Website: macys
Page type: account-selection
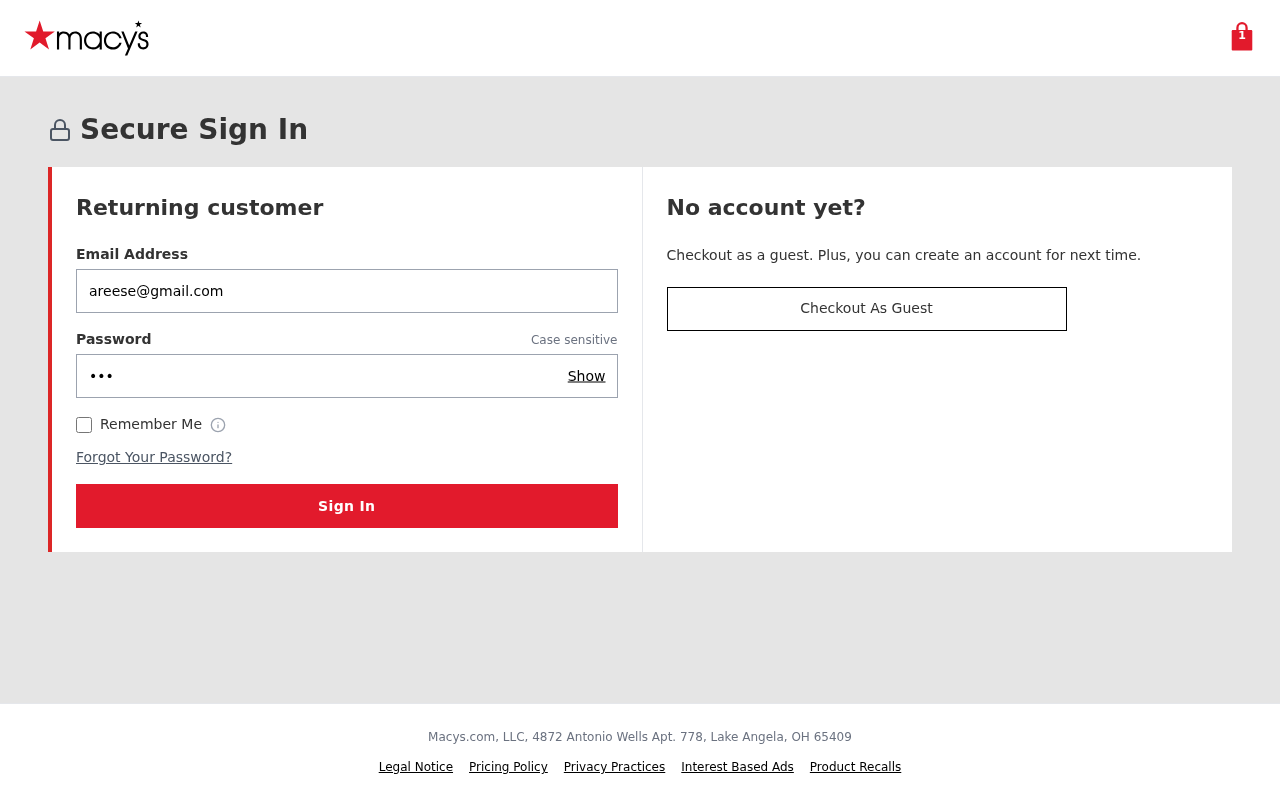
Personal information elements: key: PII_EMAIL
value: areese@gmail.com
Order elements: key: ORDER_NUM_ITEMS
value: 1